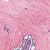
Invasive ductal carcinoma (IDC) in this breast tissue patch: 0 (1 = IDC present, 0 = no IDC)